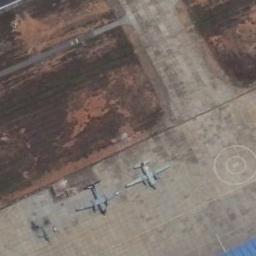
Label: airplane